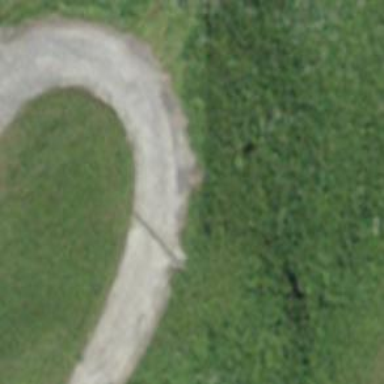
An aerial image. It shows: Track with grade3 tracktype.